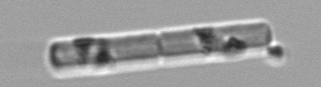
Label: Guinardia_delicatula